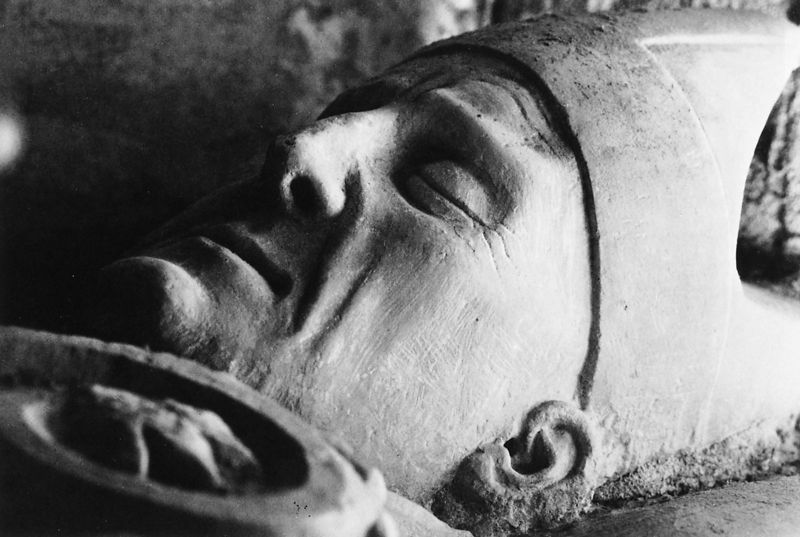
Titel: Grabmal für Simone Saltarelli
Künstler: Nino d’Andrea Pisano
Standort: Pisa, S. Caterina (EU - I - Toskana)
Schlagwörter: kopf, mann, weiß, grau, hut, mund, nase, ohr, schwarz, mütze, augen, falten, gesicht, kleidung, stein, tod, tot, porträt, figur, ohren, skulptur, bischof, könig, papst, geschlossen, unscharf, foto, denkmal, friedhof, grab, heiliger, grabmal, monument, sarkophag, epitaph